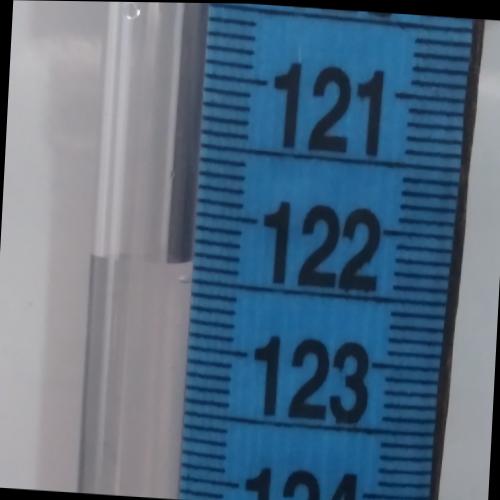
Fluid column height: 122.4 cm